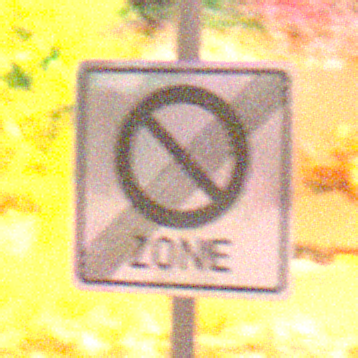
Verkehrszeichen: EndeEingeschraenktesHalteverbotZone
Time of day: Night
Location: Outdoor (Nature)
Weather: Clear
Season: NotSpecified
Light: Natural